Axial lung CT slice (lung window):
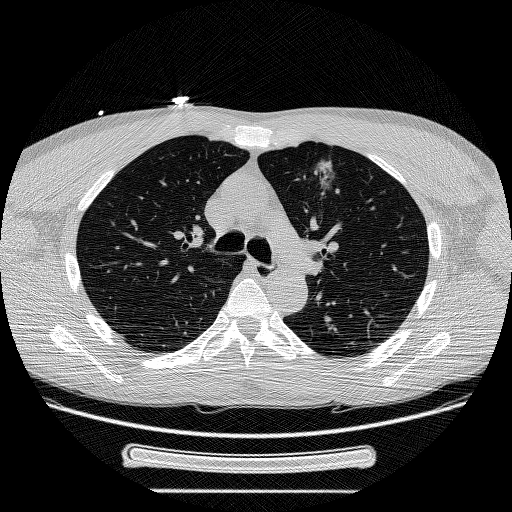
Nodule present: yes
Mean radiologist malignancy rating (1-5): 4.333